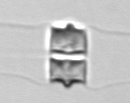
Label: Chaetoceros_didymus